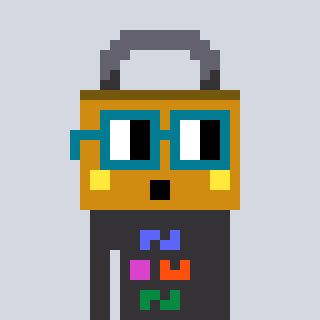
a pixel art character with square dark green glasses, a lock-shaped head and a grayscale-colored body on a cool background